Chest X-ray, AP view. Patient: 16 years old, sex M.
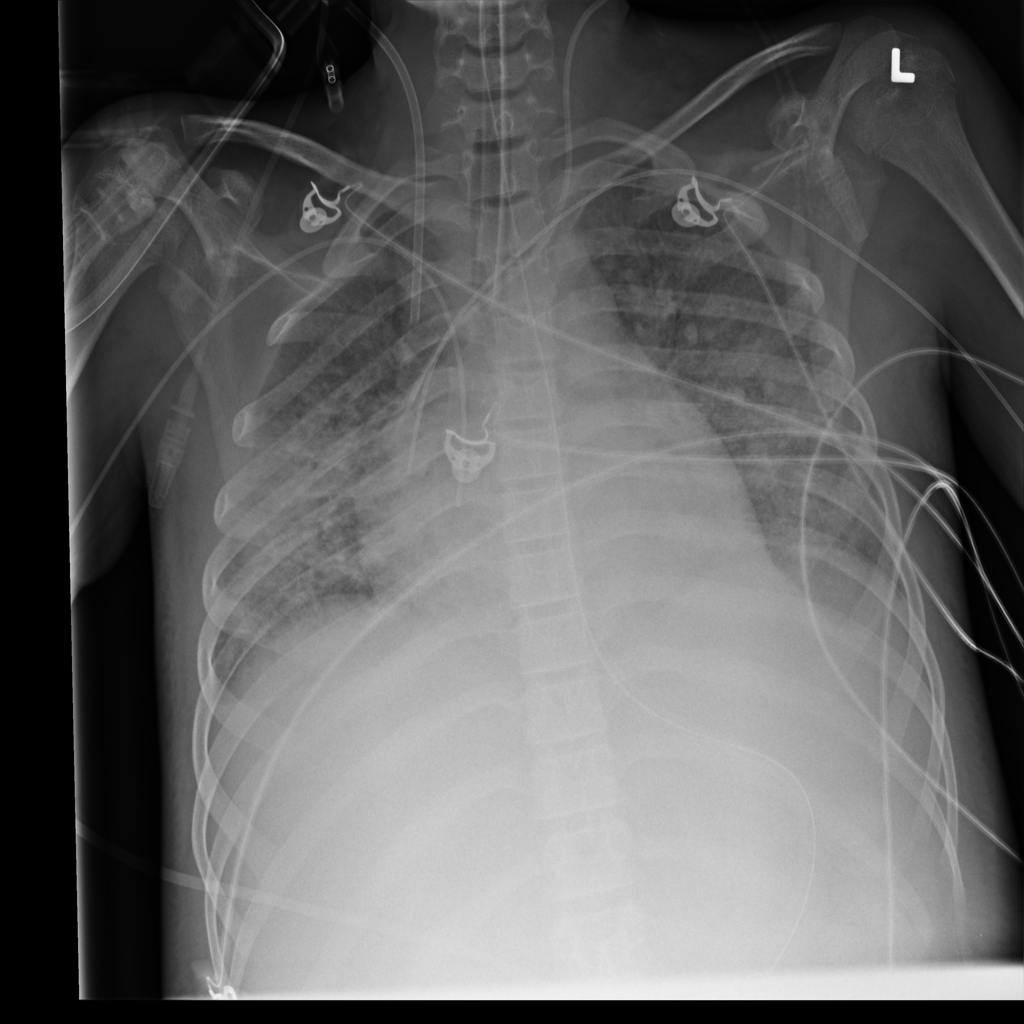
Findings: No Finding